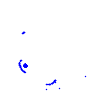
Particle: kaon